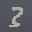
Label: 3